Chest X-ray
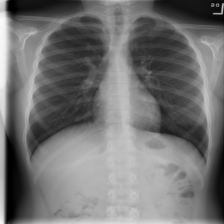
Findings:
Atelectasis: negative
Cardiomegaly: negative
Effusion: negative
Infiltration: negative
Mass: negative
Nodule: negative
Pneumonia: negative
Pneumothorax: negative
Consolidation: negative
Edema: negative
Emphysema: negative
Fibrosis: negative
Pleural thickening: negative
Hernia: negative